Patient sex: M
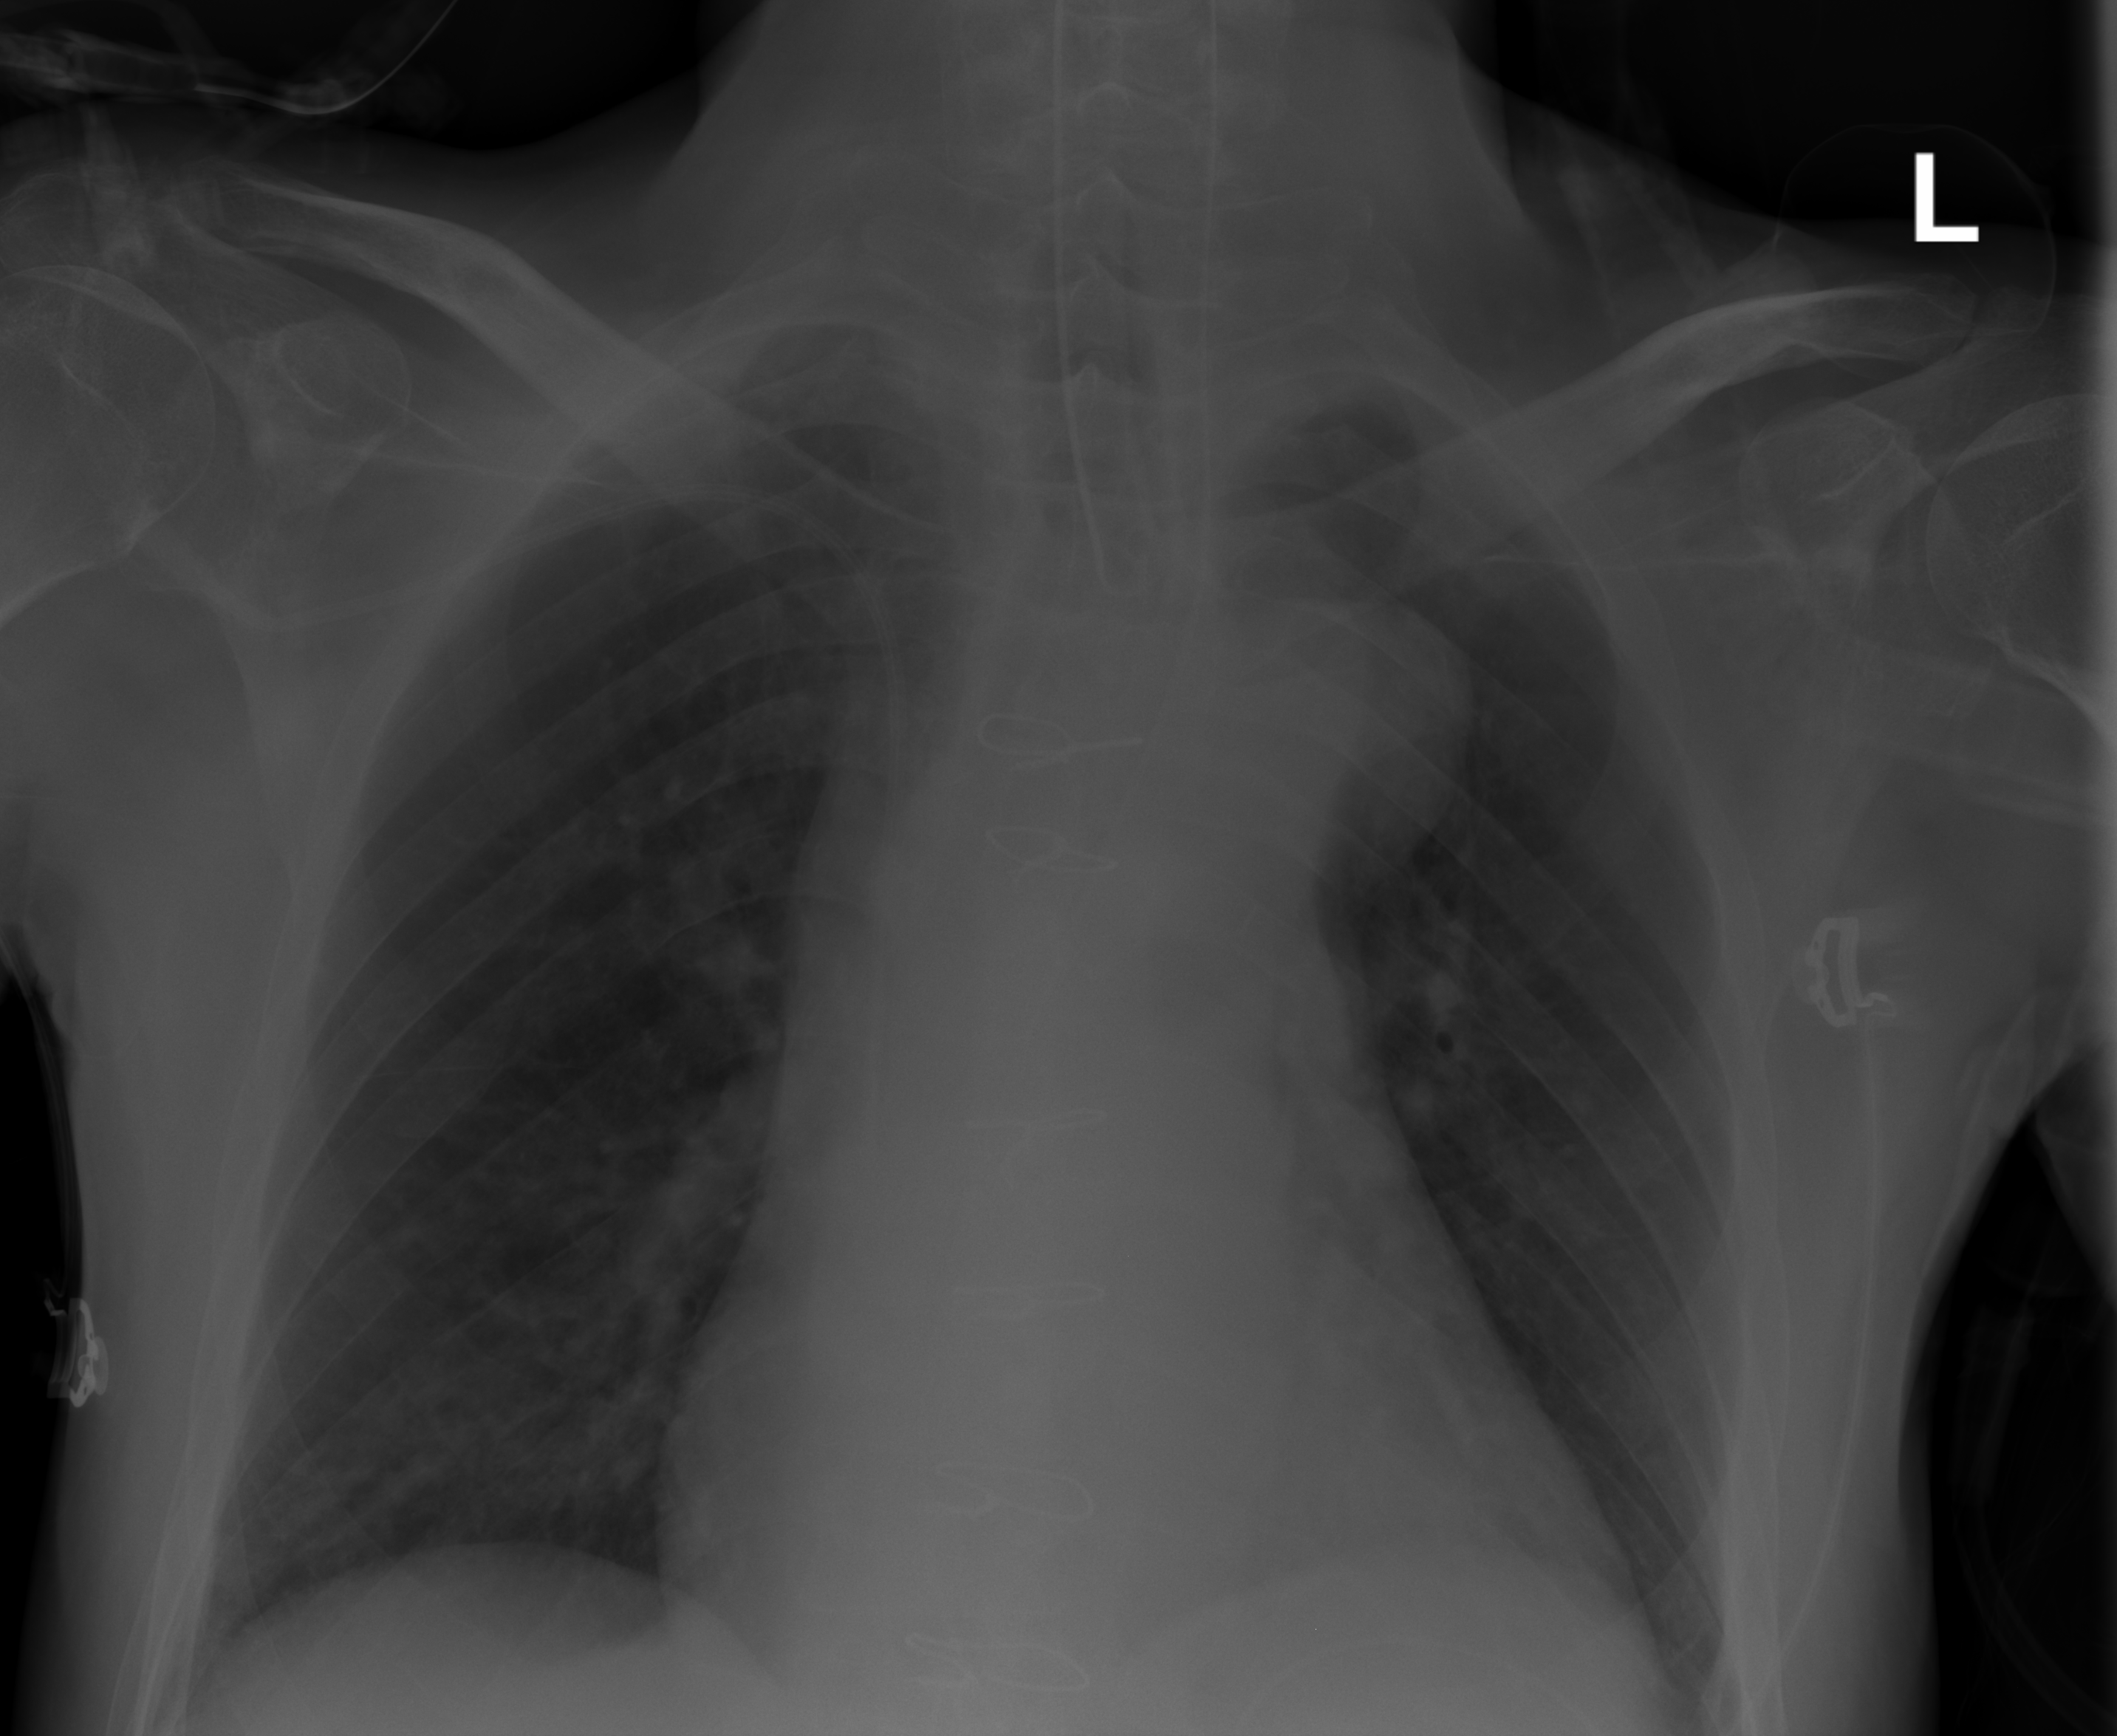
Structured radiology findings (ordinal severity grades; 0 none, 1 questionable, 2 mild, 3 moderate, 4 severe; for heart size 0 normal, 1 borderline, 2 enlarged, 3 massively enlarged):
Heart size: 2
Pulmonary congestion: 1
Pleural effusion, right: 0
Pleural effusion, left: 0
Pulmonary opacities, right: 1
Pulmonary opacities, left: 0
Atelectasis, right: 0
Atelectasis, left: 0